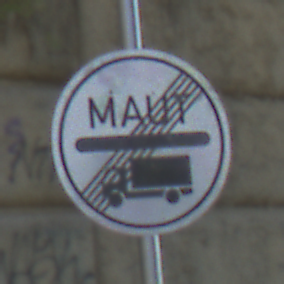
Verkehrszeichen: EndeMautpflicht
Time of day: Midday
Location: Outdoor (Urban)
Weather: Clear
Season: NotSpecified
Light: Natural